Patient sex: F
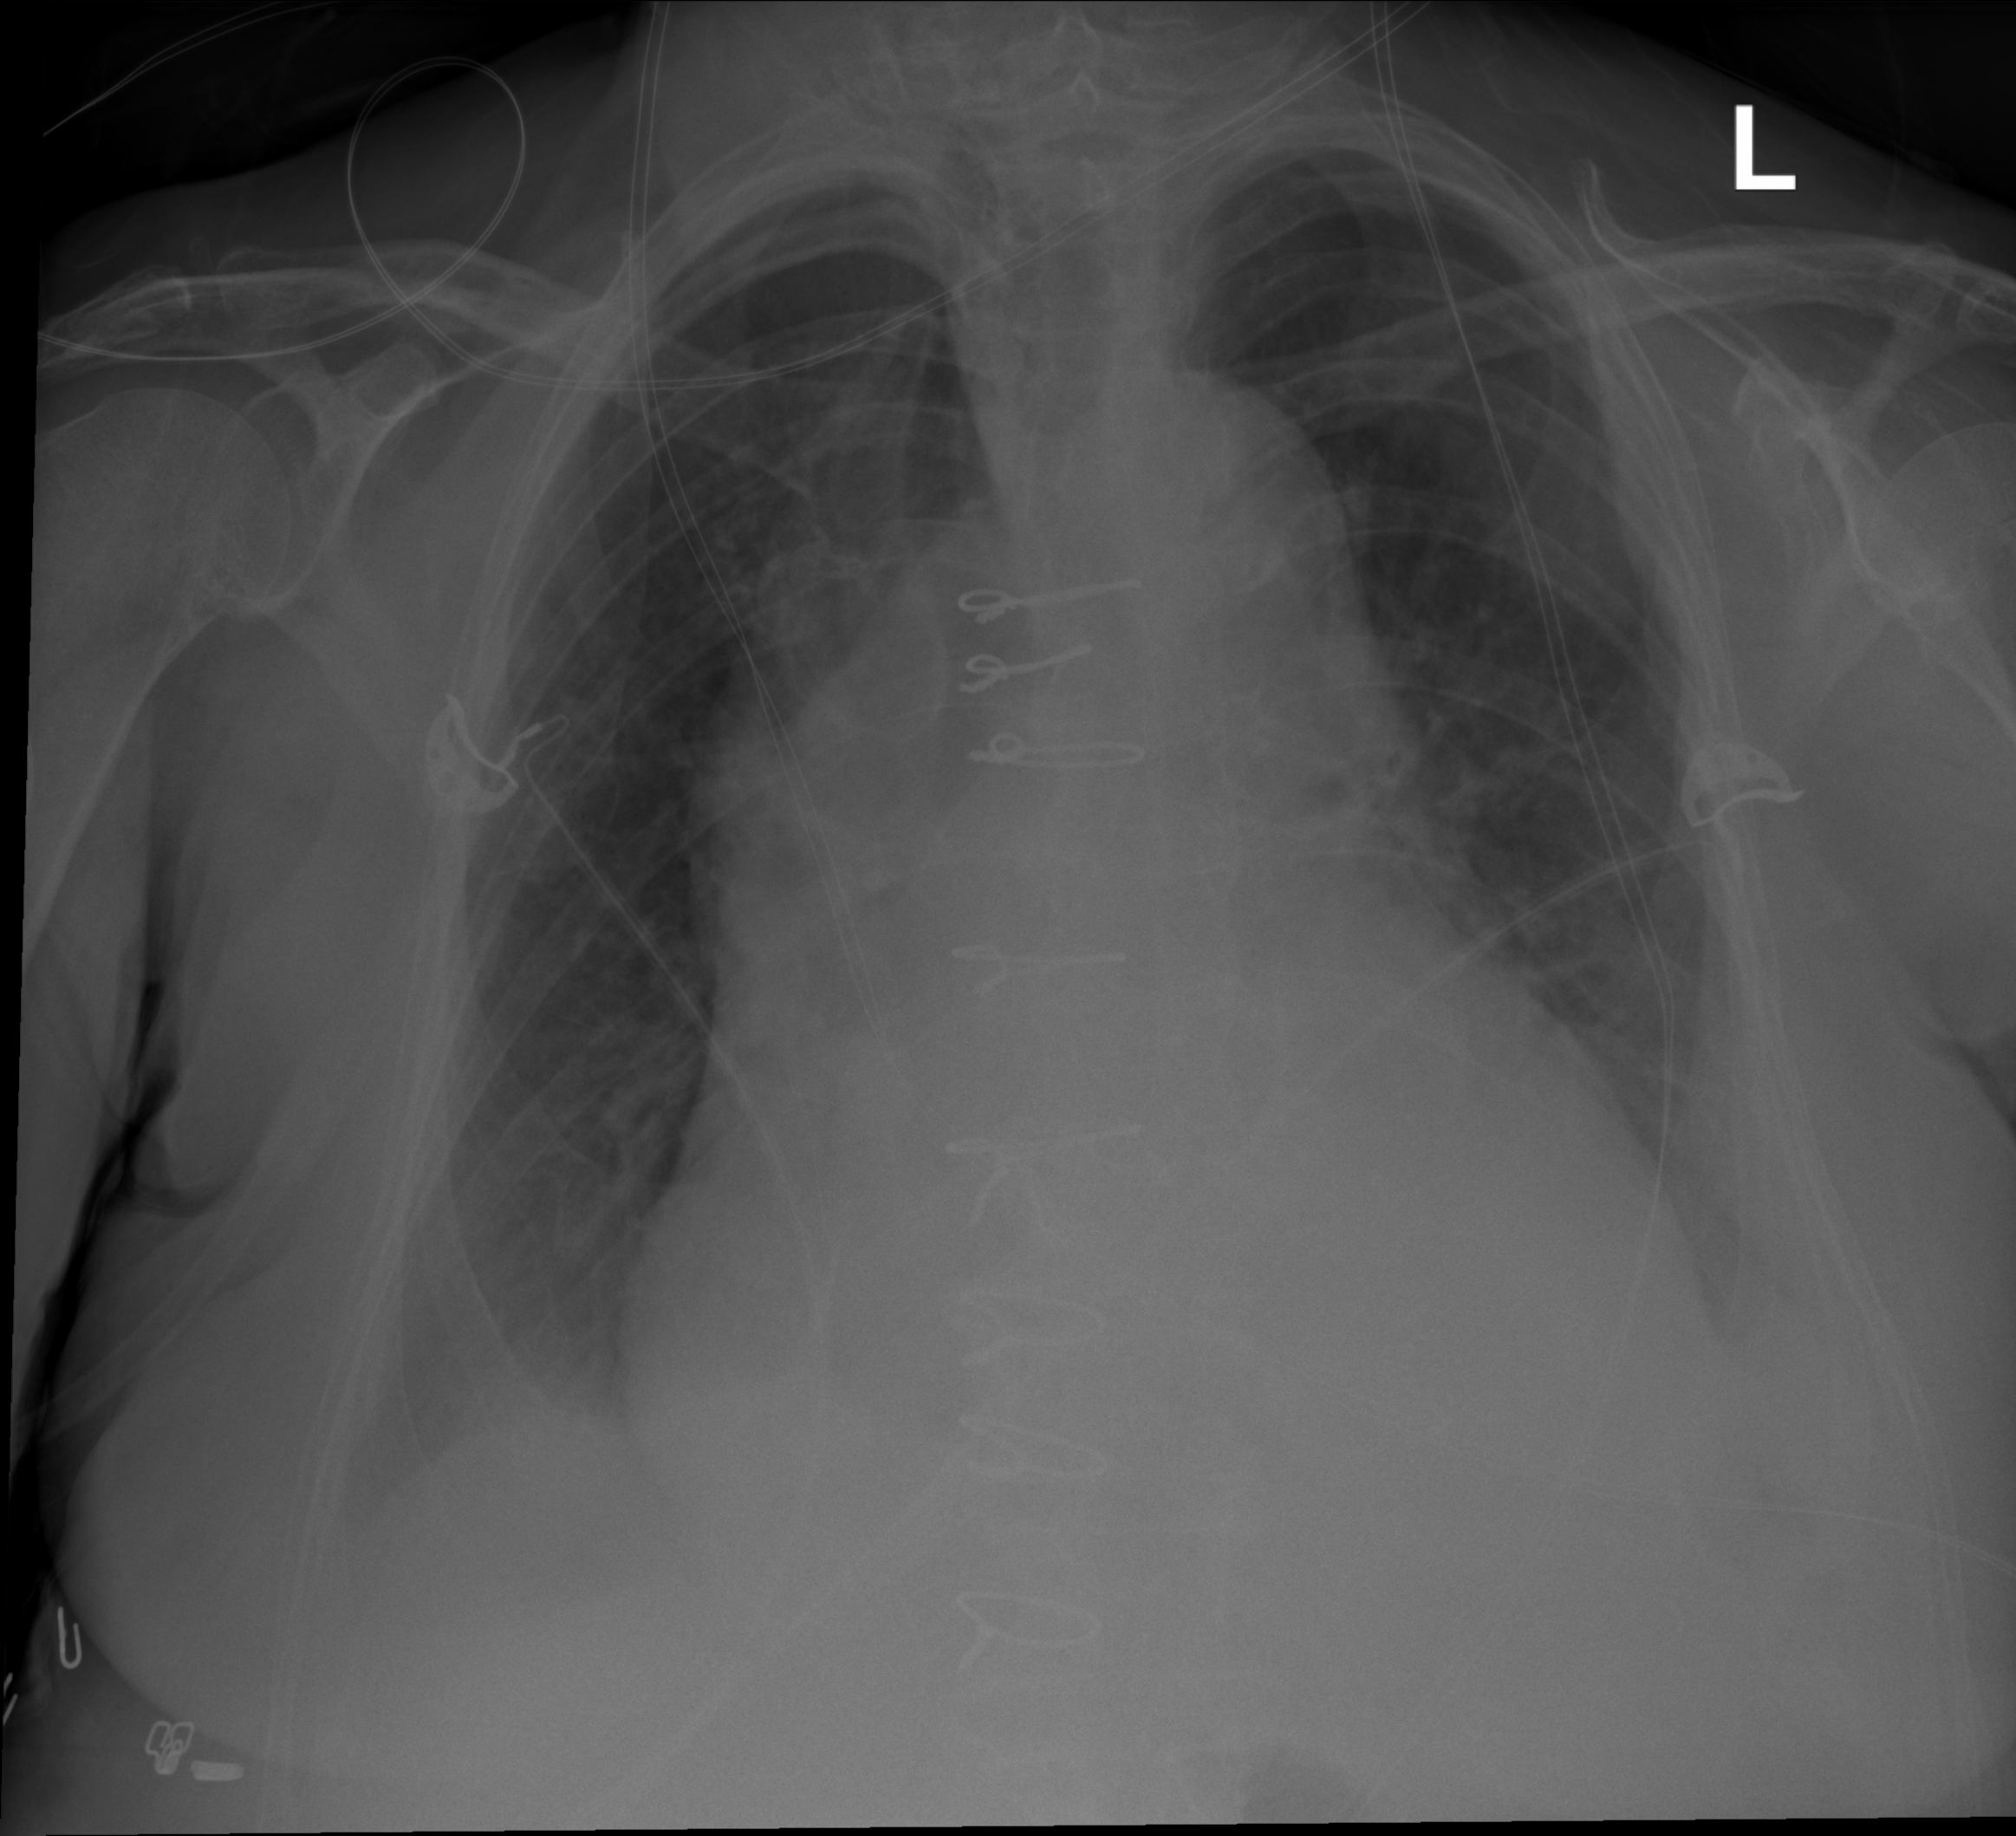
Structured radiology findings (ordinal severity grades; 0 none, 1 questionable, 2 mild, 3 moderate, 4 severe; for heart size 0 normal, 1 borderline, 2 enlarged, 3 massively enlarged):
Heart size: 2
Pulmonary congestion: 2
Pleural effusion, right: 2
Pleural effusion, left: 2
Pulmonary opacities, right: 0
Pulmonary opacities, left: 0
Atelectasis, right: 2
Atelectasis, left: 2